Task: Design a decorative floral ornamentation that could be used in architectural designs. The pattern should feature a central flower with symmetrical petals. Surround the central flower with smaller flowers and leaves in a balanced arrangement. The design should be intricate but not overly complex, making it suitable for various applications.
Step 1748:
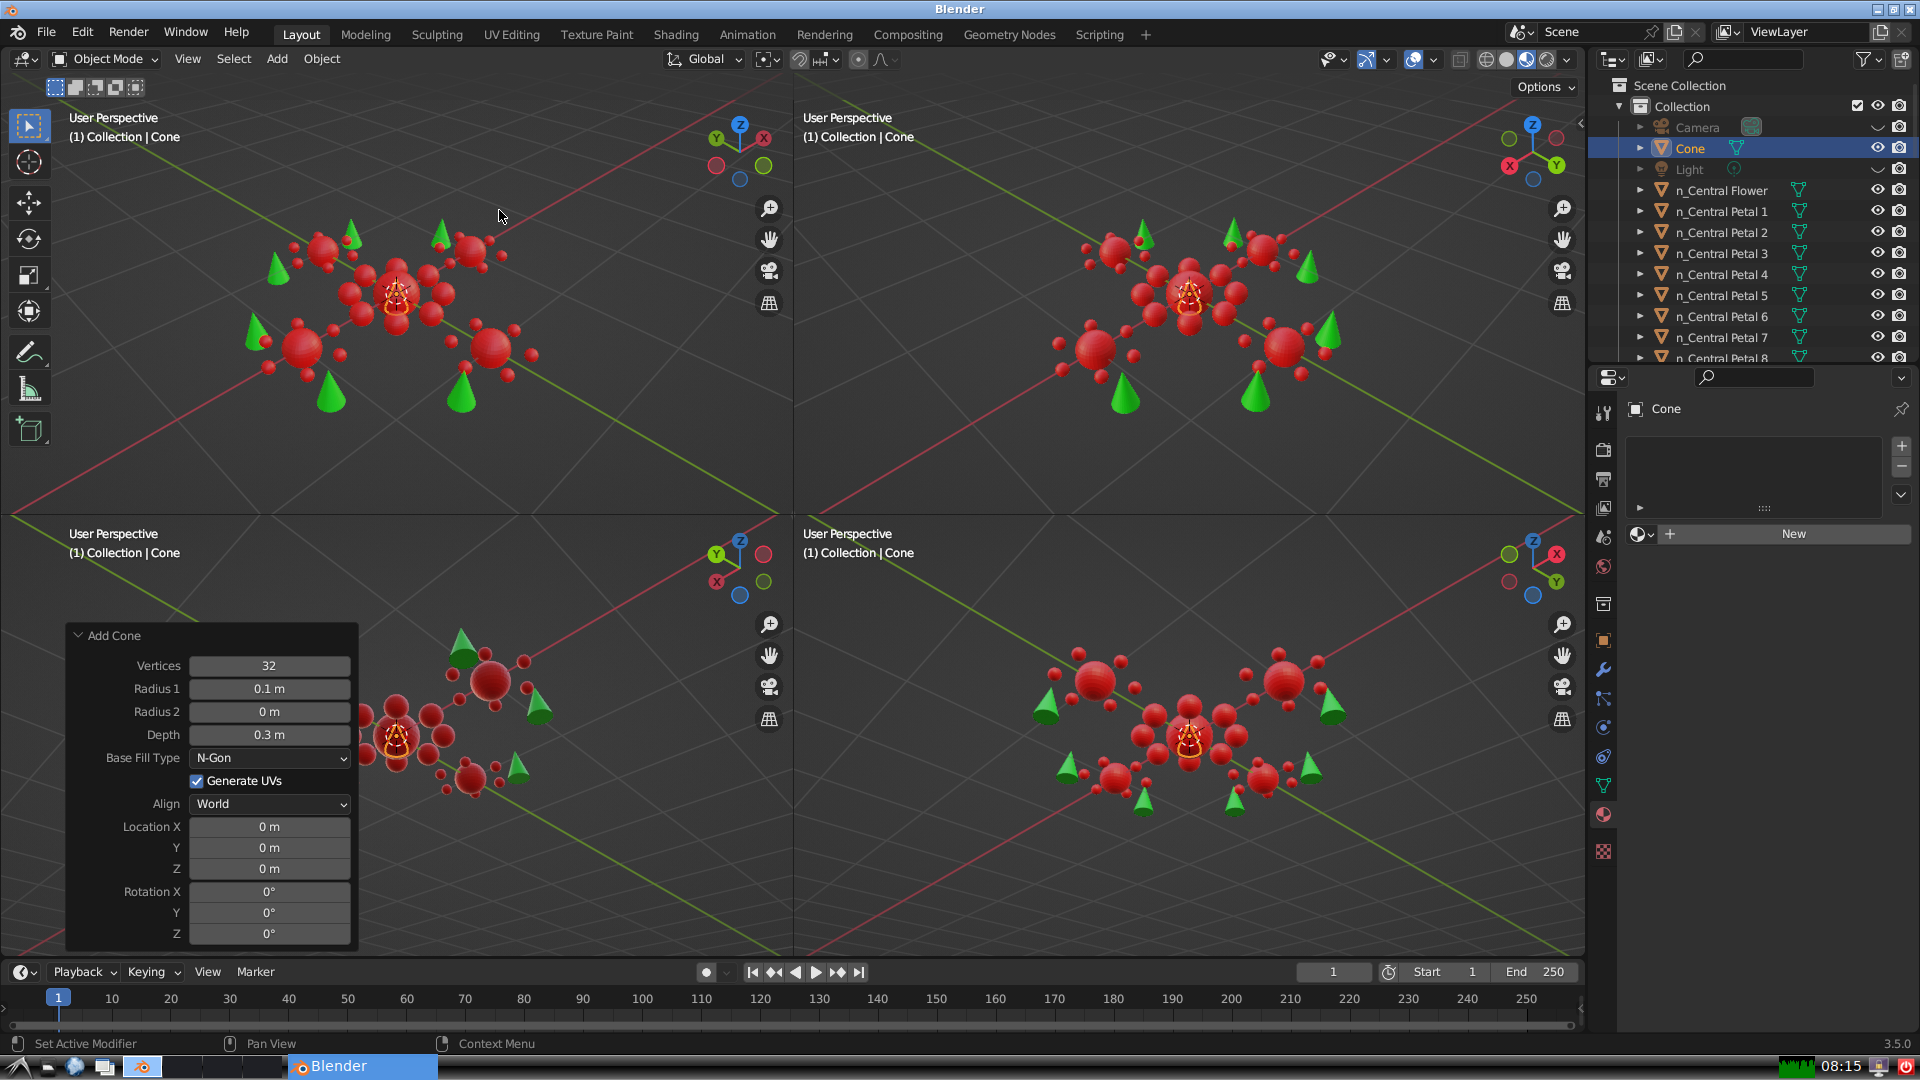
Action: {"mouse_move": [270, 689]}